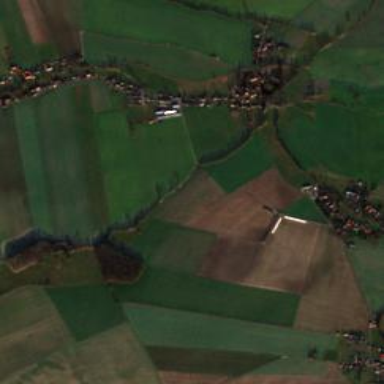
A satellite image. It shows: Picturesque farmland scene.